Question: In the snap you can see that after clicking the Add application link, this dialog box in the left hand side is appearing. This dialog box is a .jsp page. I don't have the access to the css files that this jsp is calling.
Now my question is :
1. I want to pull it down for some pixels, without using the css. Is it possible? if yes then how ? As you can see that due to its appearance in that position the back ground links are not visible.
2. The links and the form field(search for a text) are not key board accessible. How to make them keyboard accessible?

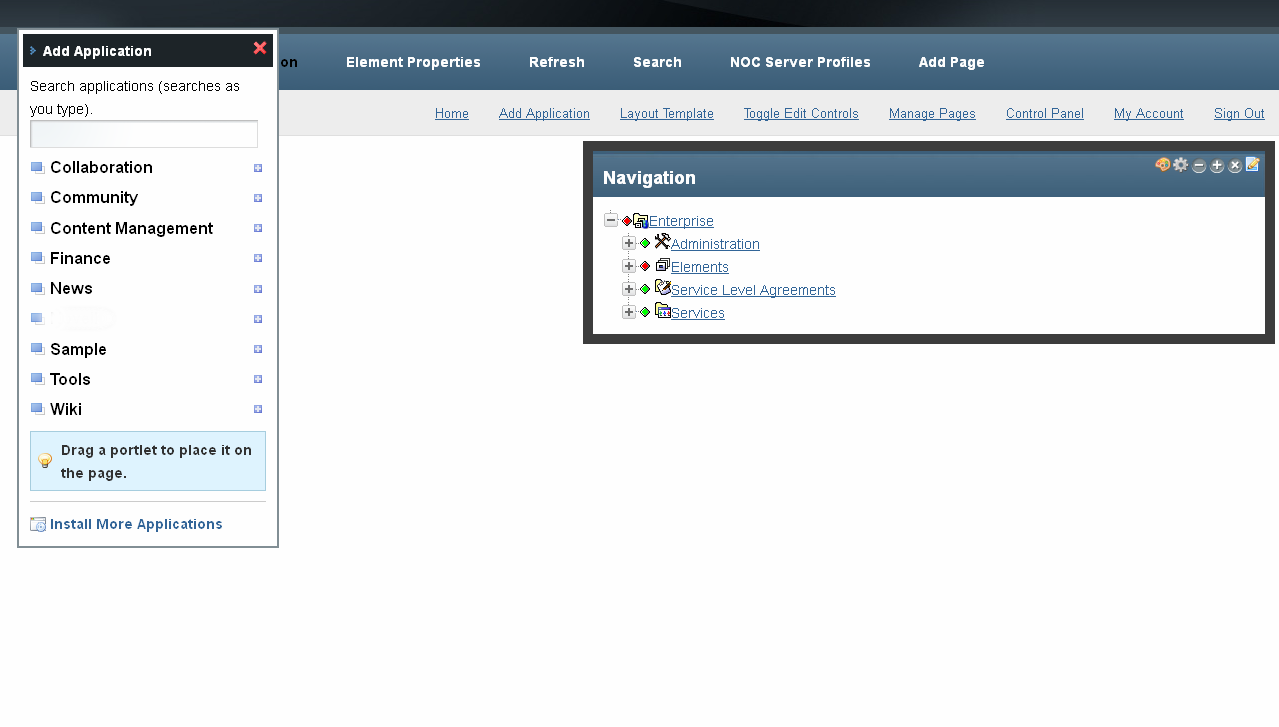
Answer: if u don't have access to .css, then in your present jsp, put style to that modal window if it is having a div. as,
'''
In <div ... style="margin-top: 100px;">
'''
aligning the layers definitely need some style, else browser cannot identify it